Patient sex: M
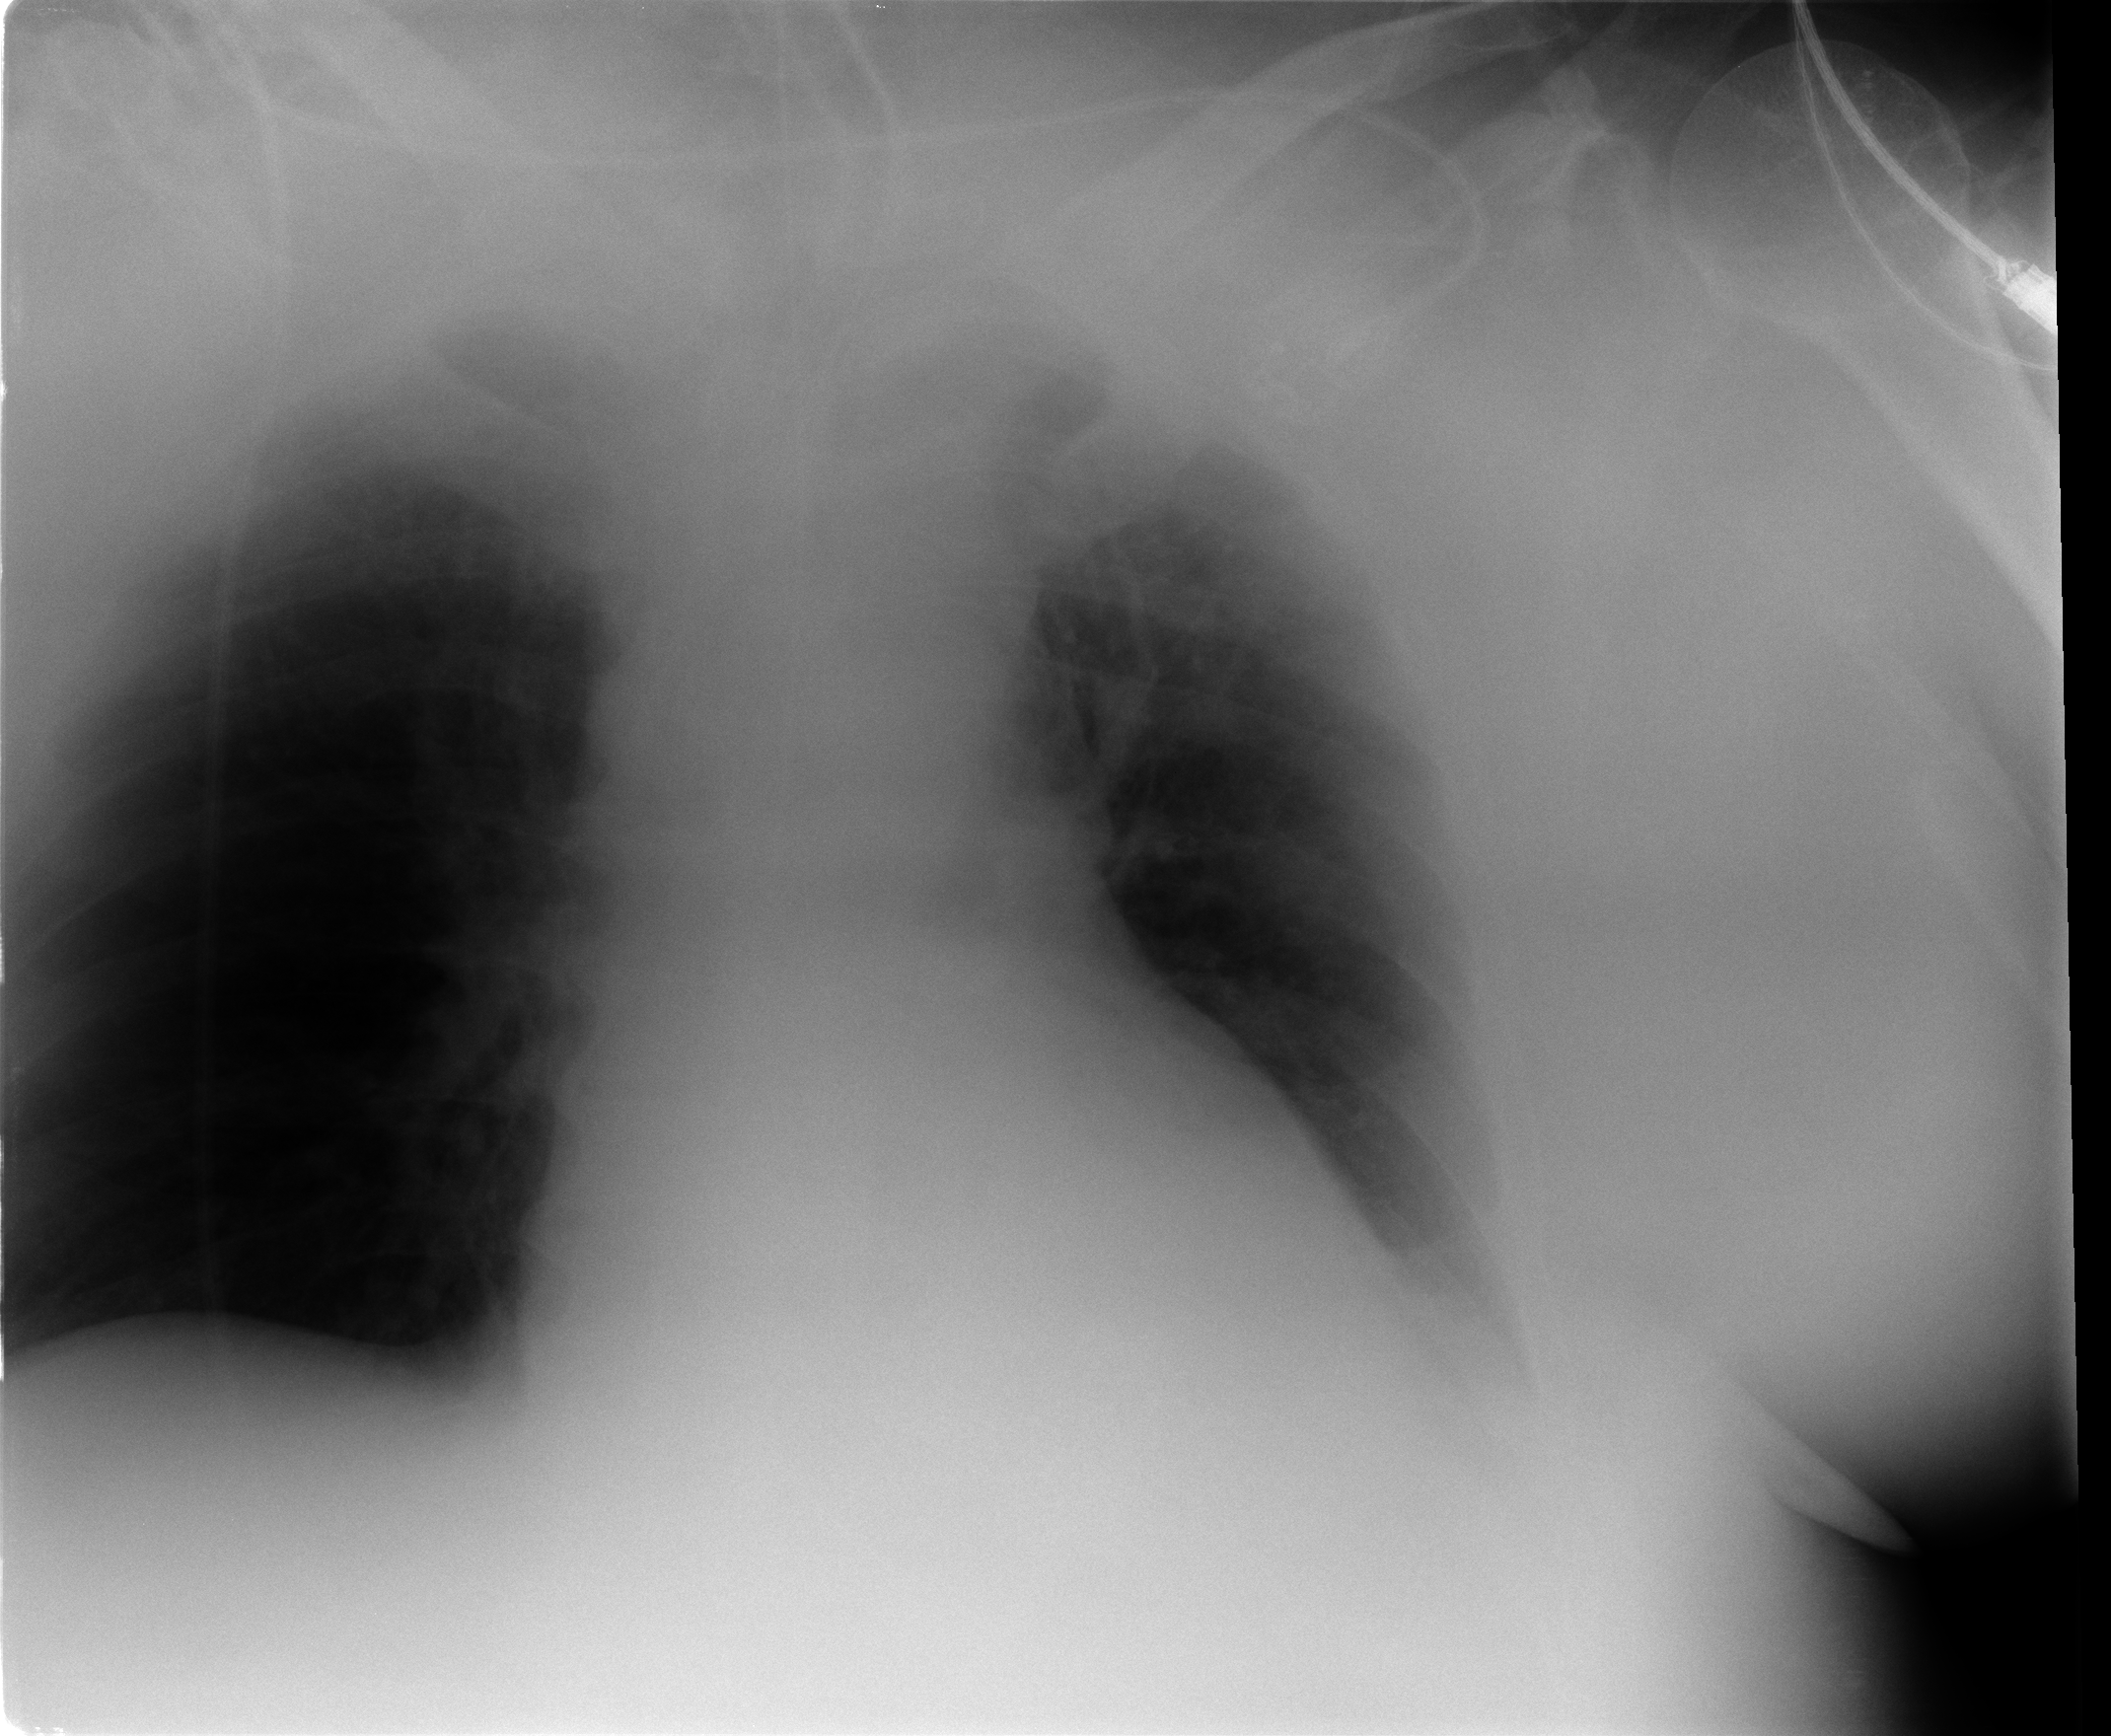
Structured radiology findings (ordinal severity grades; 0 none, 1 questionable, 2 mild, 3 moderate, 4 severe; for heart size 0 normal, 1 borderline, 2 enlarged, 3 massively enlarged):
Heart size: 1
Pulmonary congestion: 2
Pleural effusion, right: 0
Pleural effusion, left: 2
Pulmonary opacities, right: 0
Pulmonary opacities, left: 2
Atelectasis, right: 1
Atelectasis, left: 1